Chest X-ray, PA view. Patient: 42 years old, sex M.
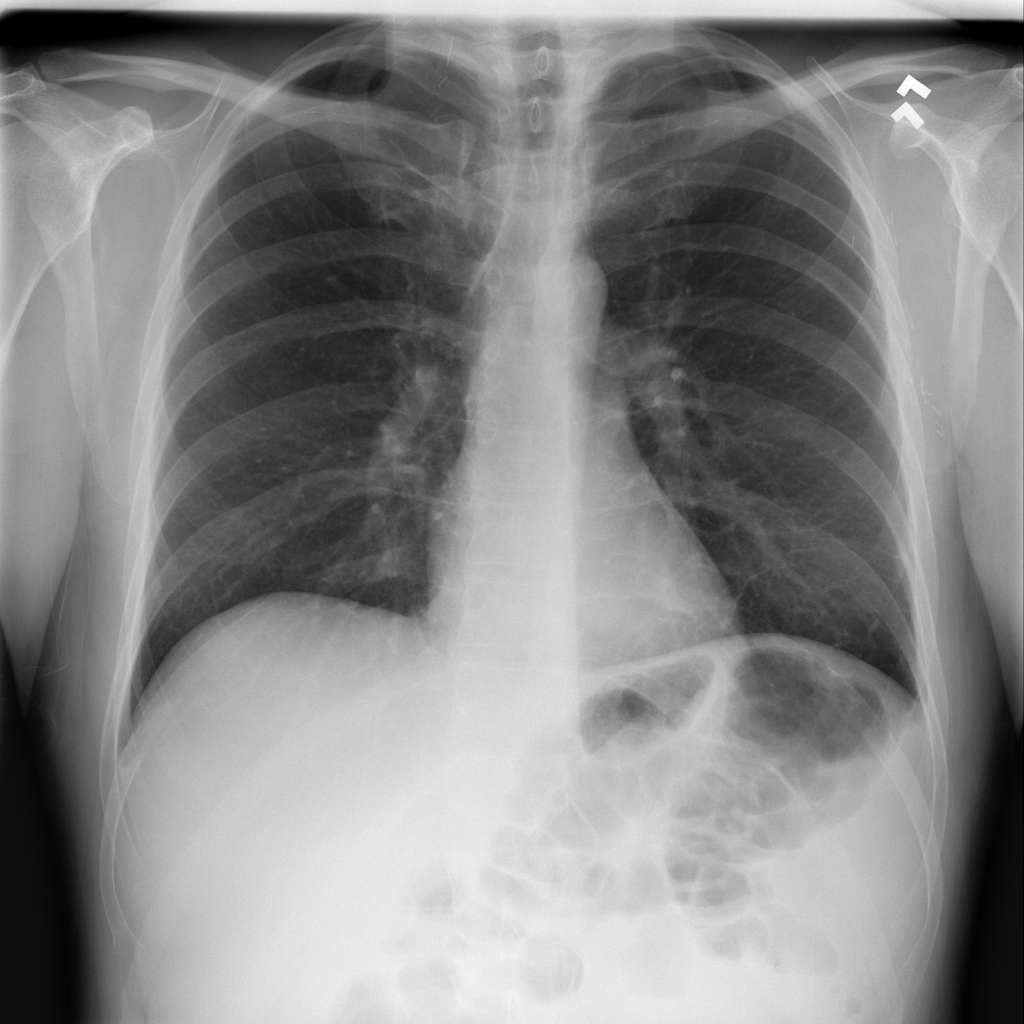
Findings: Atelectasis, Infiltration